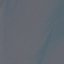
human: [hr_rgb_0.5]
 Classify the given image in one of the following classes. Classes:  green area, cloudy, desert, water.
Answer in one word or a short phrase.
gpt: water